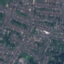
Land use / land cover class: Residential